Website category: restaurant
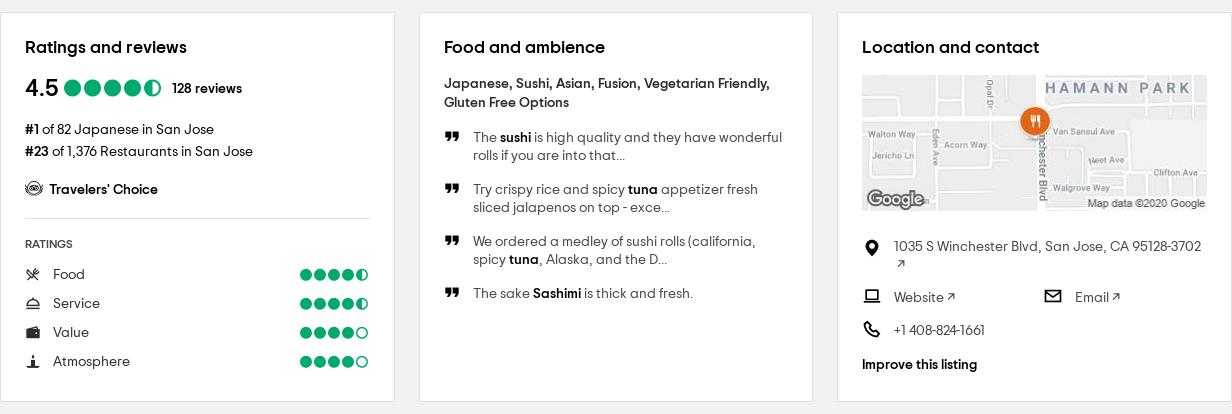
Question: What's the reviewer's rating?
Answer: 4.5

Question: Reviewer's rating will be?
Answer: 4.5

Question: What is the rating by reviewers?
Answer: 4.5

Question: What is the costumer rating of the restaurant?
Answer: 4.5

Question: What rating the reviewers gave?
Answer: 4.5

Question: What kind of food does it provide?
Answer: Japanese, Sushi, Asian, Fusion, Vegetarian Friendly, Gluten Free Options

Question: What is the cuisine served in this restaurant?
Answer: Japanese, Sushi, Asian, Fusion, Vegetarian Friendly, Gluten Free Options

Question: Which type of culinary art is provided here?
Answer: Japanese, Sushi, Asian, Fusion, Vegetarian Friendly, Gluten Free Options

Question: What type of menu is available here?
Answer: Japanese, Sushi, Asian, Fusion, Vegetarian Friendly, Gluten Free Options

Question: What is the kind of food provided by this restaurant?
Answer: Japanese, Sushi, Asian, Fusion, Vegetarian Friendly, Gluten Free Options

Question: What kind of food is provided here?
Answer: Japanese, Sushi, Asian, Fusion, Vegetarian Friendly, Gluten Free Options

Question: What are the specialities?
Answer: Japanese, Sushi, Asian, Fusion, Vegetarian Friendly, Gluten Free Options

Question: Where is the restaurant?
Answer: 1035 S Winchester Blvd, San Jose, CA 95128-3702

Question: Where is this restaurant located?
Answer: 1035 S Winchester Blvd, San Jose, CA 95128-3702

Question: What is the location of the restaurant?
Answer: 1035 S Winchester Blvd, San Jose, CA 95128-3702

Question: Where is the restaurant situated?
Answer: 1035 S Winchester Blvd, San Jose, CA 95128-3702

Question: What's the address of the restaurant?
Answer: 1035 S Winchester Blvd, San Jose, CA 95128-3702

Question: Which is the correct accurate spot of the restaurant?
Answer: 1035 S Winchester Blvd, San Jose, CA 95128-3702

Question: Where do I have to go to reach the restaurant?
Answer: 1035 S Winchester Blvd, San Jose, CA 95128-3702

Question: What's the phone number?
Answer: +1 408-824-1661

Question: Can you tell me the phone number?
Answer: +1 408-824-1661

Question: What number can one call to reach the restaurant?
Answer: +1 408-824-1661

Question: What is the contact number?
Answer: +1 408-824-1661

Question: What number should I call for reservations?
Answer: +1 408-824-1661

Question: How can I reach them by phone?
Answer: +1 408-824-1661